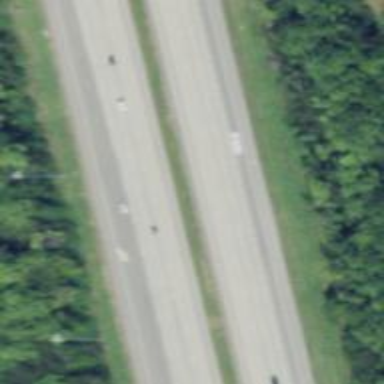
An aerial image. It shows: Motorway.